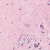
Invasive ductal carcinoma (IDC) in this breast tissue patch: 1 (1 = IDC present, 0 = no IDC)